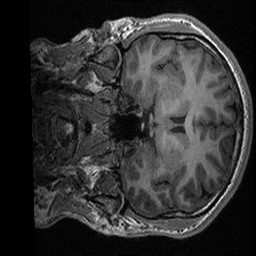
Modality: T1w
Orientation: coronal
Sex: male
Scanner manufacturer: ge
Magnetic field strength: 3 T
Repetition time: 0.0064 s
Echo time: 0.00281 s